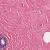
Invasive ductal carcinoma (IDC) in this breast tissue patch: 0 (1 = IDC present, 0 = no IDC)